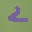
Label: 2